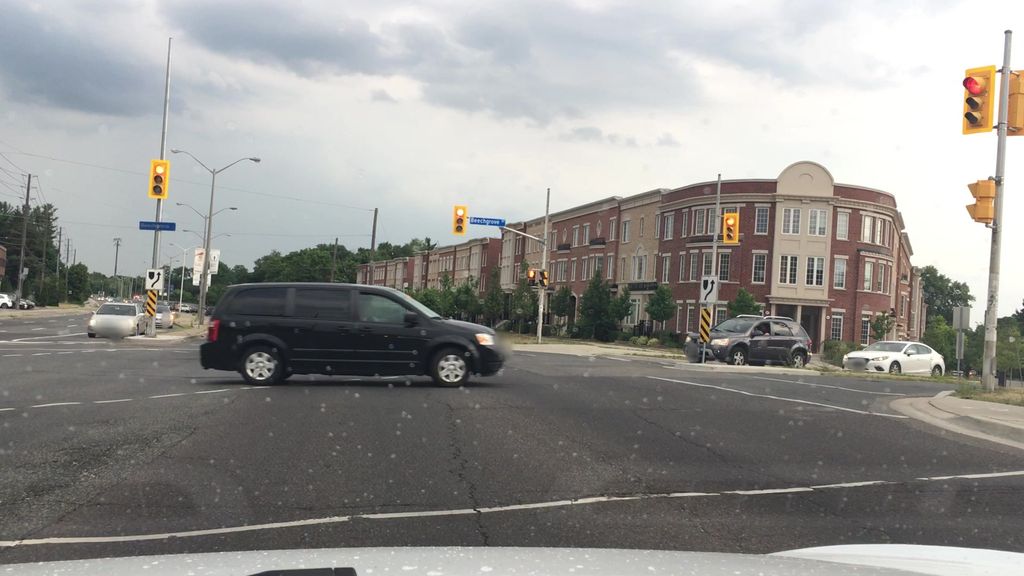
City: toronto